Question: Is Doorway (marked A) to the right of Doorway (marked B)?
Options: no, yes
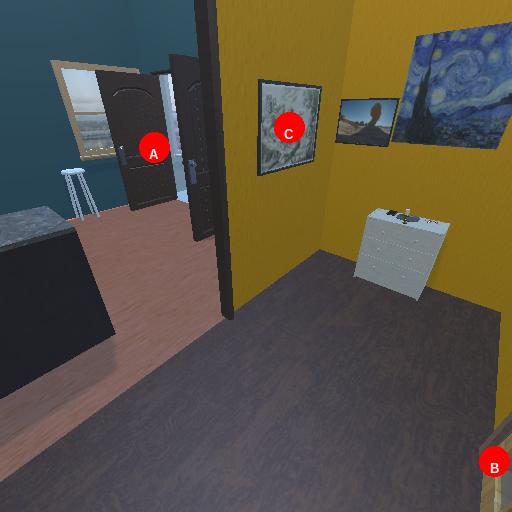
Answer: no